Question: my question is, how do I change the font size for the decimal part of a number, example:

So far I can separate the components of the number but I can't manage to find a solution to change the font size of the decimal part, here is what I currently have:
'''
-(NSString *)formaterDecimale:(CGFloat)valeurReel{
NSNumberFormatter *numberFormatter =[[NSNumberFormatter alloc] init];
[numberFormatter setNumberStyle:NSNumberFormatterDecimalStyle];
[numberFormatter setDecimalSeparator:@","];
[numberFormatter setNegativePrefix:@""];
[numberFormatter setGroupingSeparator:@"."];
[numberFormatter setRoundingIncrement:[NSNumber numberWithDouble:0.01]];
[numberFormatter setFormatterBehavior:NSNumberFormatterBehavior10_4];
NSString *formattedString = [numberFormatter stringFromNumber:[NSNumber numberWithFloat:valeurReel]];
return formattedString;
'''
}
Best Regards.
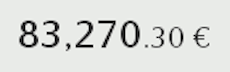
Answer: You should create attributed string
'''
NSRange range = [formattedString rangeOfString:@"."];
range.length = formattedString.length - range.location;
NSDictionary *normalAttributes = @{ NSFontAttributeName : [UIFont systemFontOfSize:15],
NSForegroundColorAttributeName : [UIColor blackColor] };
NSDictionary *smallAttributes = @{ NSFontAttributeName : [UIFont systemFontOfSize:8],
NSForegroundColorAttributeName : [UIColor grayColor] };
NSMutableAttributedString *attributedString = [[NSMutableAttributedString alloc] initWithString:formattedString attributes:normalAttributes];
[attributedString setAttributes:smallAttributes range:range];
'''
and then assign it to 'attributedText' property of UILabel for example.
'''
UILabel *your_label; // do not forget to create and initialize it
your_label.attributedText = attributedString;
'''
Some other controls like UITextView also can show attributed strings.
May be this <URL> answer could be also interesting for you.